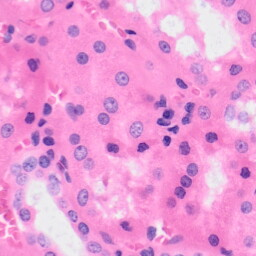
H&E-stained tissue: Kidney